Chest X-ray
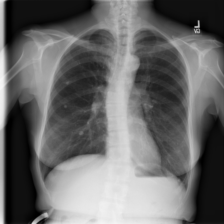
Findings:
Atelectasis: negative
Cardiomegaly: negative
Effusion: negative
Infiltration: negative
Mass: negative
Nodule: negative
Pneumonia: negative
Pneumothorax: positive
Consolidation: negative
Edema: negative
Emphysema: negative
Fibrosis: negative
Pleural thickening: negative
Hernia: negative